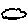
Label: cloud